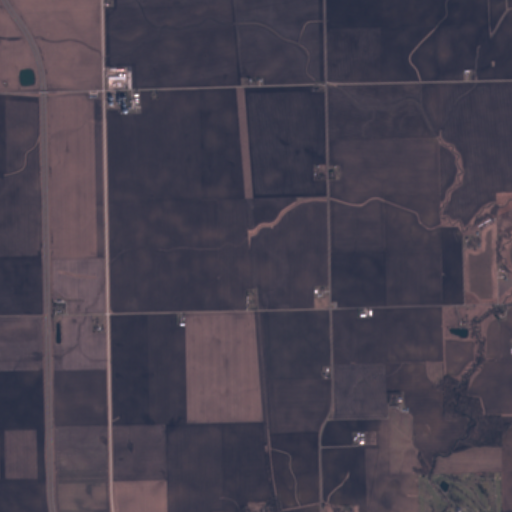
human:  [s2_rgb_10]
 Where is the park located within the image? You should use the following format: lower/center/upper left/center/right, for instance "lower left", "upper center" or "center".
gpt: The park is located in the lower right of the image.
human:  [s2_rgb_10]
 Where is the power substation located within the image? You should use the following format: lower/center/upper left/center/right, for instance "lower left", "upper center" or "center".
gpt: The power substation is located in the center of the image.
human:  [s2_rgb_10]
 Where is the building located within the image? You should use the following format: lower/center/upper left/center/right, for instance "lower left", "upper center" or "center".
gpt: The building is located in the lower right of the image.
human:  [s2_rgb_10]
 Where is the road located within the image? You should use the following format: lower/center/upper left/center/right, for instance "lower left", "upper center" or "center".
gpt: There is no road in the image.